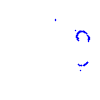
Particle: proton